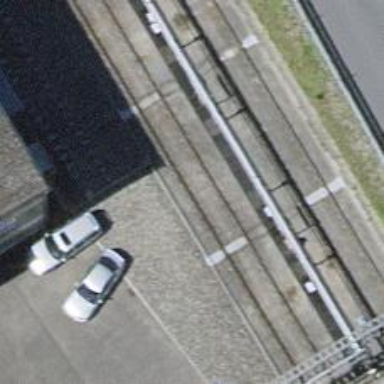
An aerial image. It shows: Single-track railway spur.